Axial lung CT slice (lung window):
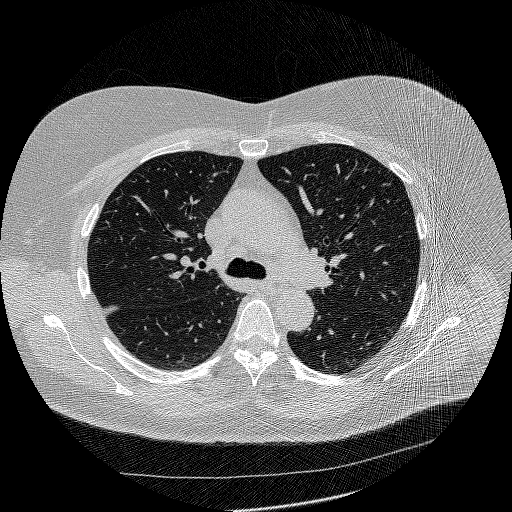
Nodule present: no